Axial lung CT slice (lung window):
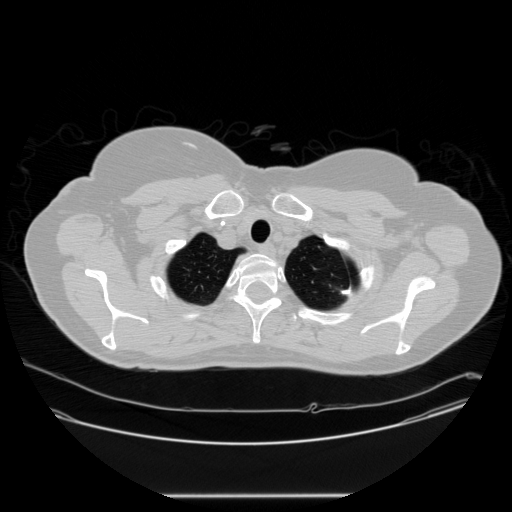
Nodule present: no